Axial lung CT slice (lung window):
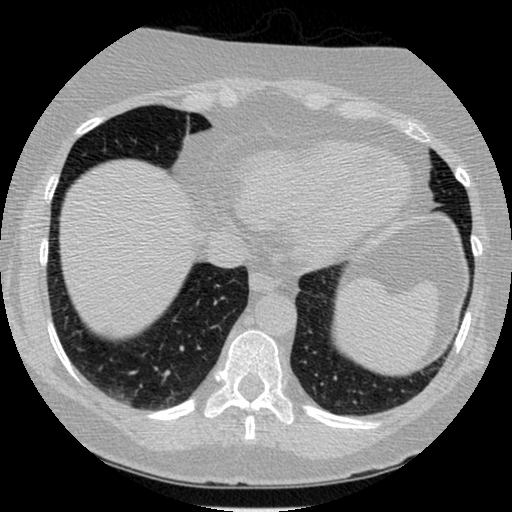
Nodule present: no